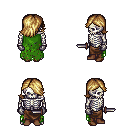
a pixel art fantasy rpg character, male body template, skeleton, green tattered cape, robe skirt, blonde swoop hairstyle, metal gloves, brown shoes, dagger, four views (front, back, left, right), 2x2 character sprite sheet, small pixel art, hard edges, no anti-aliasing